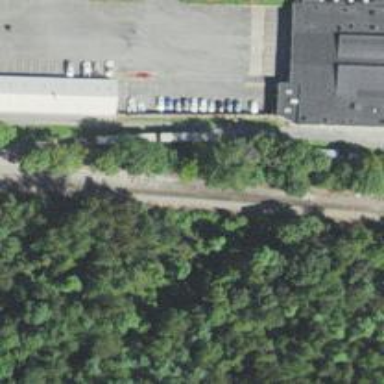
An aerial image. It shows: Railway siding with rails.